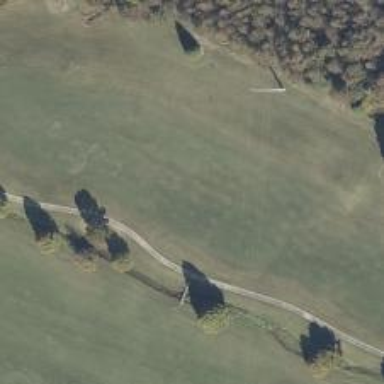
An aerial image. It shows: Golf hole.